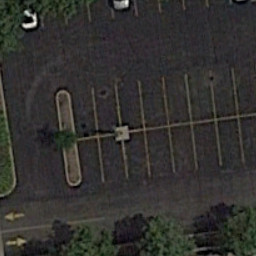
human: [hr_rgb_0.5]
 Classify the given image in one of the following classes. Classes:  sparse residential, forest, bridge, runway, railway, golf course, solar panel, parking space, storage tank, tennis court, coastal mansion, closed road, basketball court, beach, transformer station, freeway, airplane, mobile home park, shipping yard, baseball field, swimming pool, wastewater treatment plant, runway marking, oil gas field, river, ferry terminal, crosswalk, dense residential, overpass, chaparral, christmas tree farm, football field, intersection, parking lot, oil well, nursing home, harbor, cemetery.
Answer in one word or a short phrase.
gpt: parking space